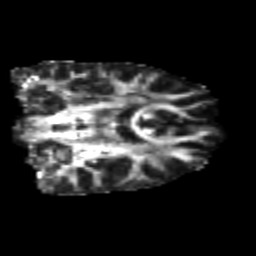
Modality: FA
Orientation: coronal
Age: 24
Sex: female
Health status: healthy
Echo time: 0.074 s